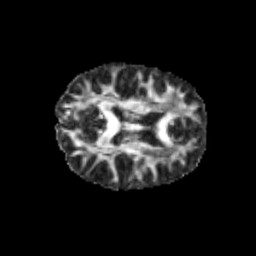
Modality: FA
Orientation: axial
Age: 12
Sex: female
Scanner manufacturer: siemens
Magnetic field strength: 3 T
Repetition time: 3.8 s
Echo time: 0.07 s